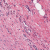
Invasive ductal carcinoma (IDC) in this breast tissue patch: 0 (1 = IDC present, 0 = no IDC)